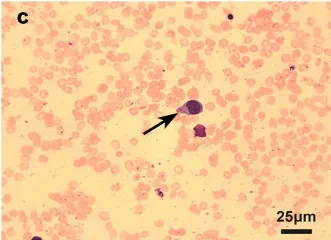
After. Treatment using Wright's staining. The quantity of BPDCN cells significantly decreased in bone marrow smear after treatment.
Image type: pathology (giemsa)